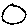
Label: circle